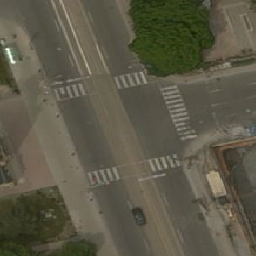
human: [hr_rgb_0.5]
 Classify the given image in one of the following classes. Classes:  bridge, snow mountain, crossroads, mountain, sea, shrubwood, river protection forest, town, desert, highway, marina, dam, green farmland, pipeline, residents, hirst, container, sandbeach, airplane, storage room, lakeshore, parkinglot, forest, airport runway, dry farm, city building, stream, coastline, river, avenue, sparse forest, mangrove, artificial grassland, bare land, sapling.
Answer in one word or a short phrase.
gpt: crossroads